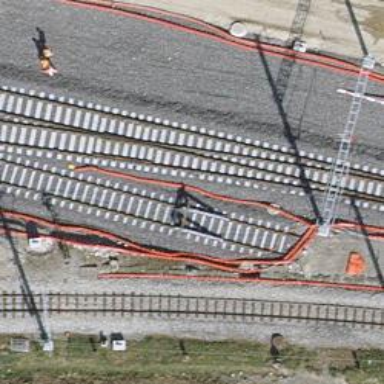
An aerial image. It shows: Railway buffer stop.